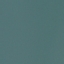
Land use / land cover class: SeaLake